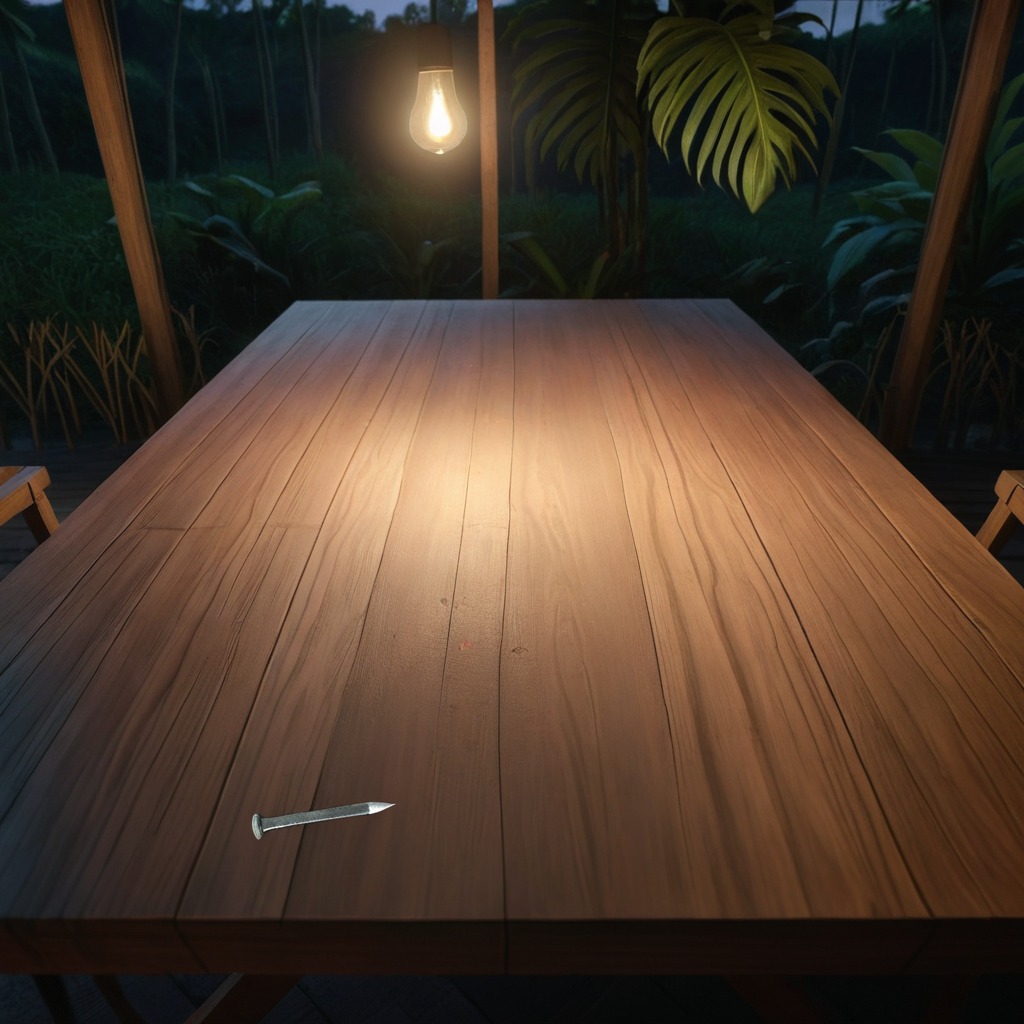
An iron nail is lying on a wooden table inside a jungle field workshop tent at night.